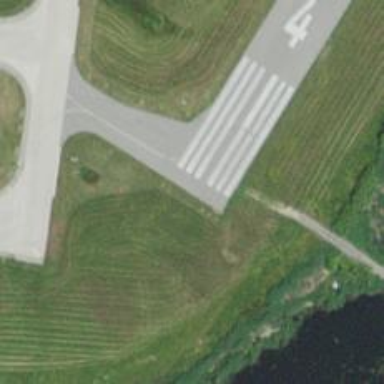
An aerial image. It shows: The threshold of airport.